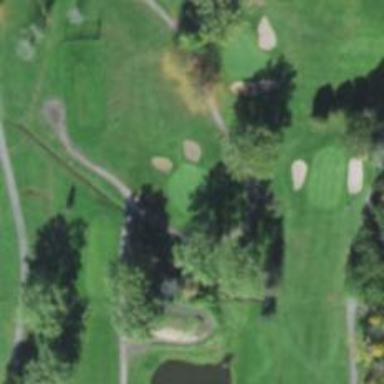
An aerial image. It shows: Golf hole.